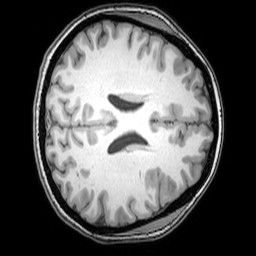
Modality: T1w
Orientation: axial
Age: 24
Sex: female
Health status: healthy
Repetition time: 0.081 s
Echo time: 0.037 s